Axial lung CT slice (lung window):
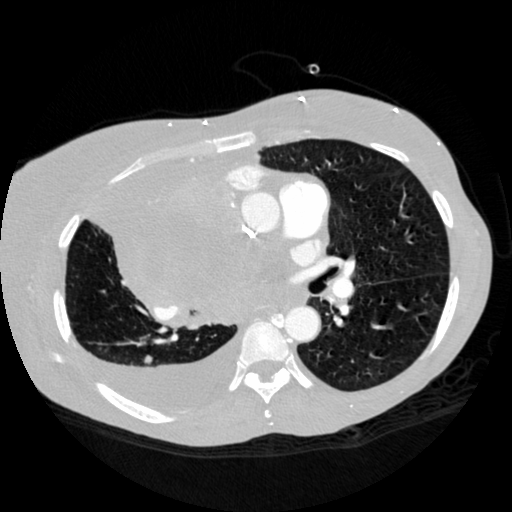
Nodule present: yes
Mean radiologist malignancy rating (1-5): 2.5